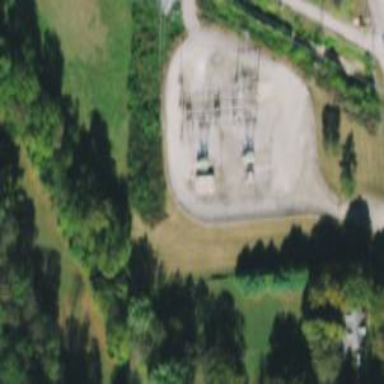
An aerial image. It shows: Distribution level power substation surrounded by fence.